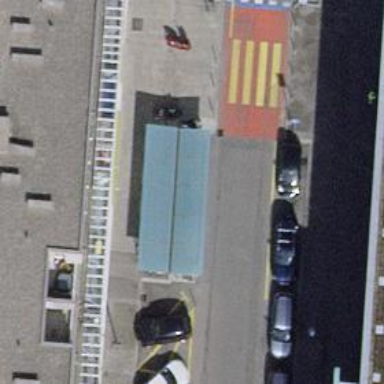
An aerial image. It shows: Bicycle parking area with stands.